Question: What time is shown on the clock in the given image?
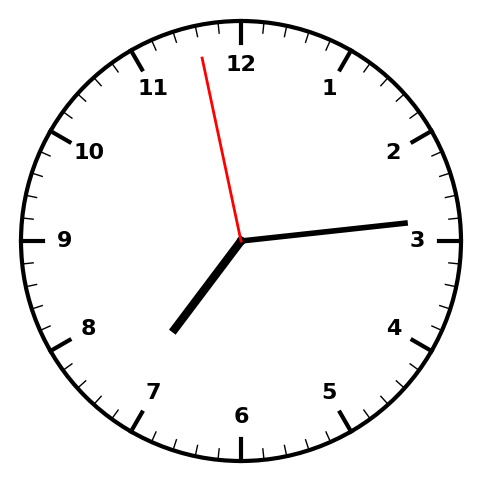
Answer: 07:13:58